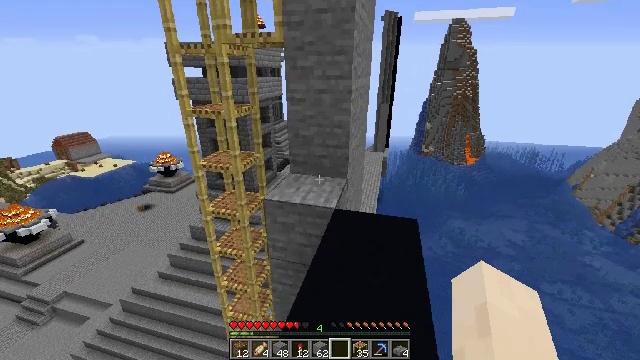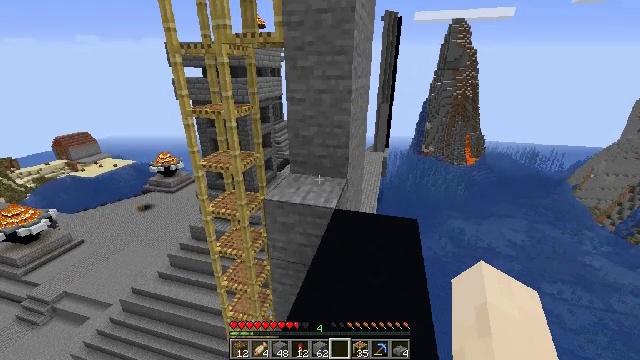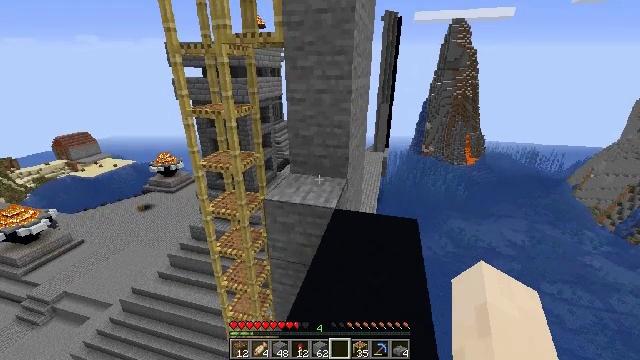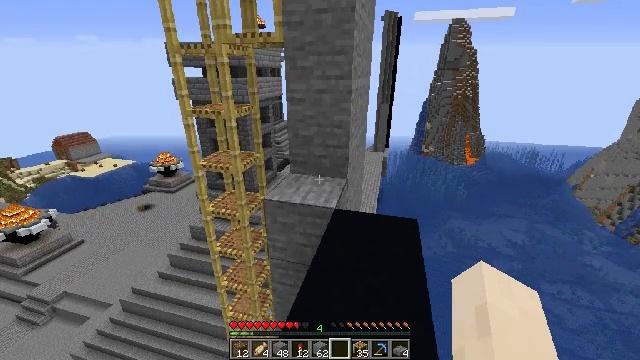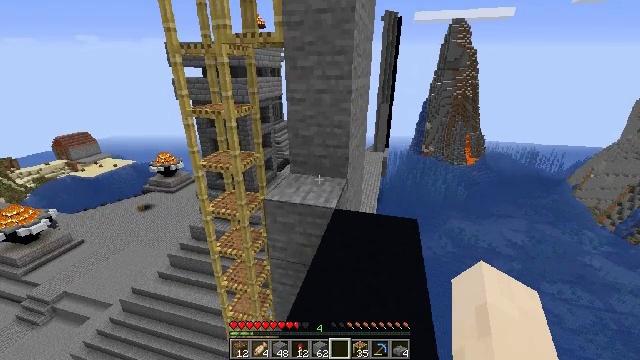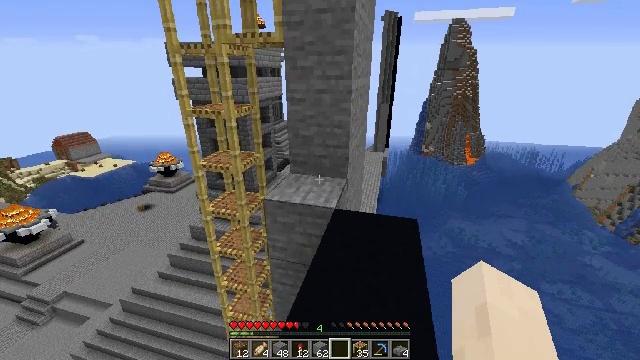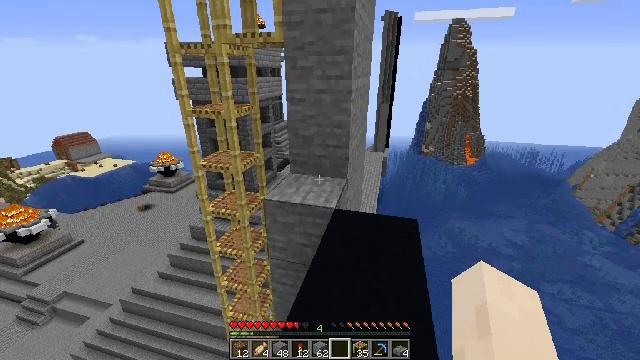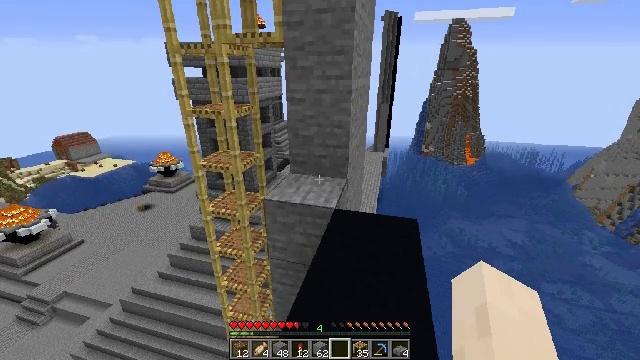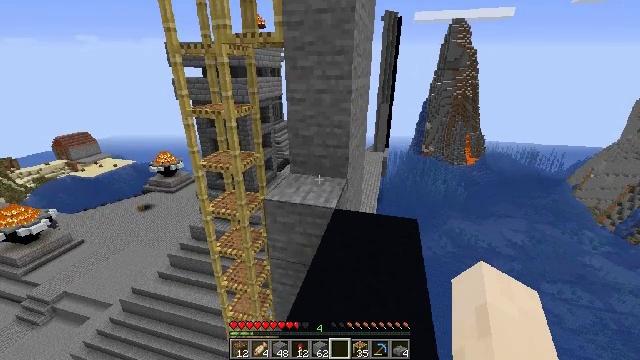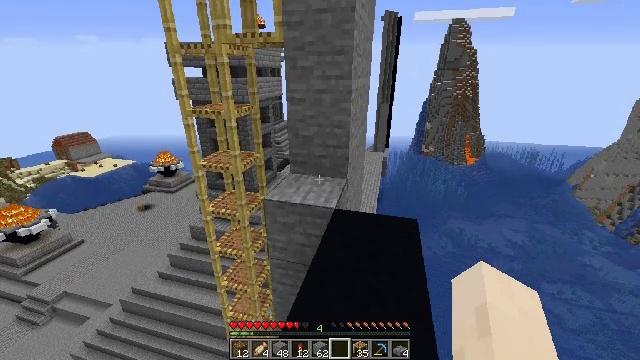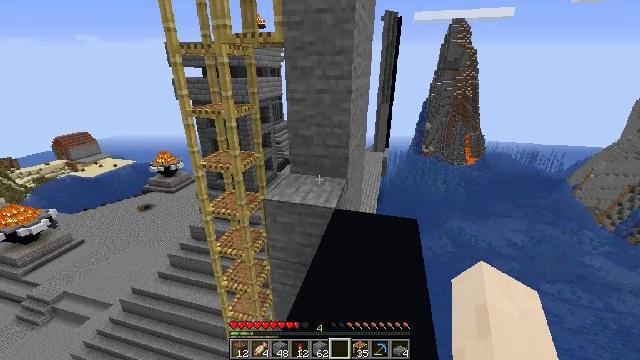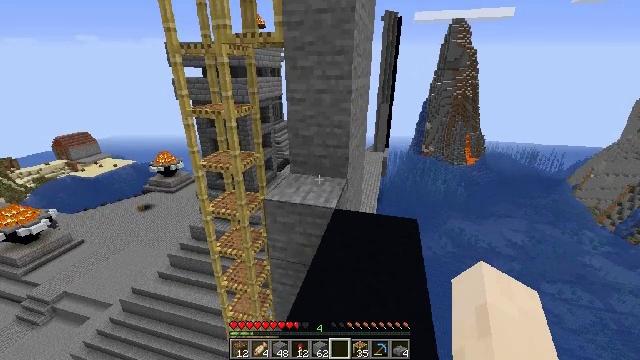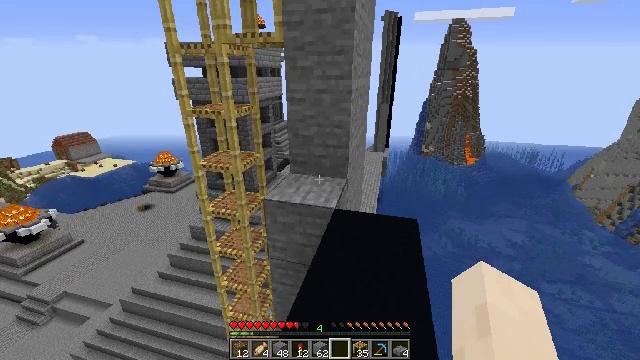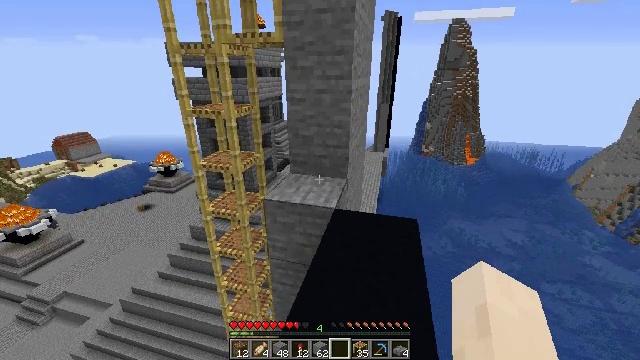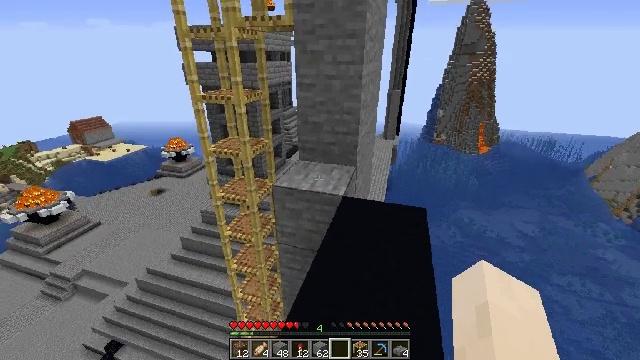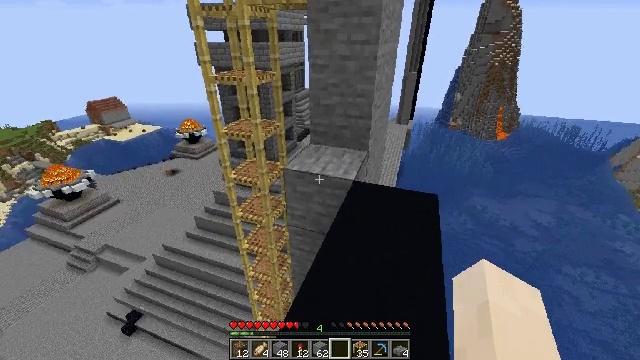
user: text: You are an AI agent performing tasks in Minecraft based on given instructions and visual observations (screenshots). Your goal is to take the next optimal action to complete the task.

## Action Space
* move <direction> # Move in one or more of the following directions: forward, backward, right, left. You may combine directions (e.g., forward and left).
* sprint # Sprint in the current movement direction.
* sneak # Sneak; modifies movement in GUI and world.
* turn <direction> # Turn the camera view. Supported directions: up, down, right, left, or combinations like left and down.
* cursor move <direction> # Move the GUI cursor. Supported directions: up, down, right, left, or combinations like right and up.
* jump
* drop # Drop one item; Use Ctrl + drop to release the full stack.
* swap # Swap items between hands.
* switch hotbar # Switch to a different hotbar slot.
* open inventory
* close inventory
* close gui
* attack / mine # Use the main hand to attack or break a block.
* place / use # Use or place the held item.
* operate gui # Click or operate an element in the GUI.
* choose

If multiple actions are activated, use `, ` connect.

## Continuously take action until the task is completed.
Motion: motion action
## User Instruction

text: Retrieve scaffolding from a build site.
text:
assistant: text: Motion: no_op
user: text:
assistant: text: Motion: no_op
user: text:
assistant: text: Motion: no_op
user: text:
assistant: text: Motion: no_op
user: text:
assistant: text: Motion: no_op
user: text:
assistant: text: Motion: no_op
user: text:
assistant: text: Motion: no_op
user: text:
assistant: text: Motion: no_op
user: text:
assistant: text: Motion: no_op
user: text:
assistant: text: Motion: no_op
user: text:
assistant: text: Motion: no_op
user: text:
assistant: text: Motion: no_op
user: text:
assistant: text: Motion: no_op
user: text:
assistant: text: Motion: turn left and down
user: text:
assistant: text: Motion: turn left and down
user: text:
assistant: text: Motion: turn left and down
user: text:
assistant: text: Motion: turn left and down
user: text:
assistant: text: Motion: no_op
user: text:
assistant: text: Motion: no_op
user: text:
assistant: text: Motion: turn up
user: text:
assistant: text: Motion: turn right and up
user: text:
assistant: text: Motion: turn right and up
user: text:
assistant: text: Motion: turn right and up
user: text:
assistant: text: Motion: turn up
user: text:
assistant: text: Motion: turn up
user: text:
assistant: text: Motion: turn up
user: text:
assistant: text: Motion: turn up
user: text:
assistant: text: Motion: no_op
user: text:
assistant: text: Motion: no_op
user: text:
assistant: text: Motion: no_op